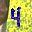
Label: 4